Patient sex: M
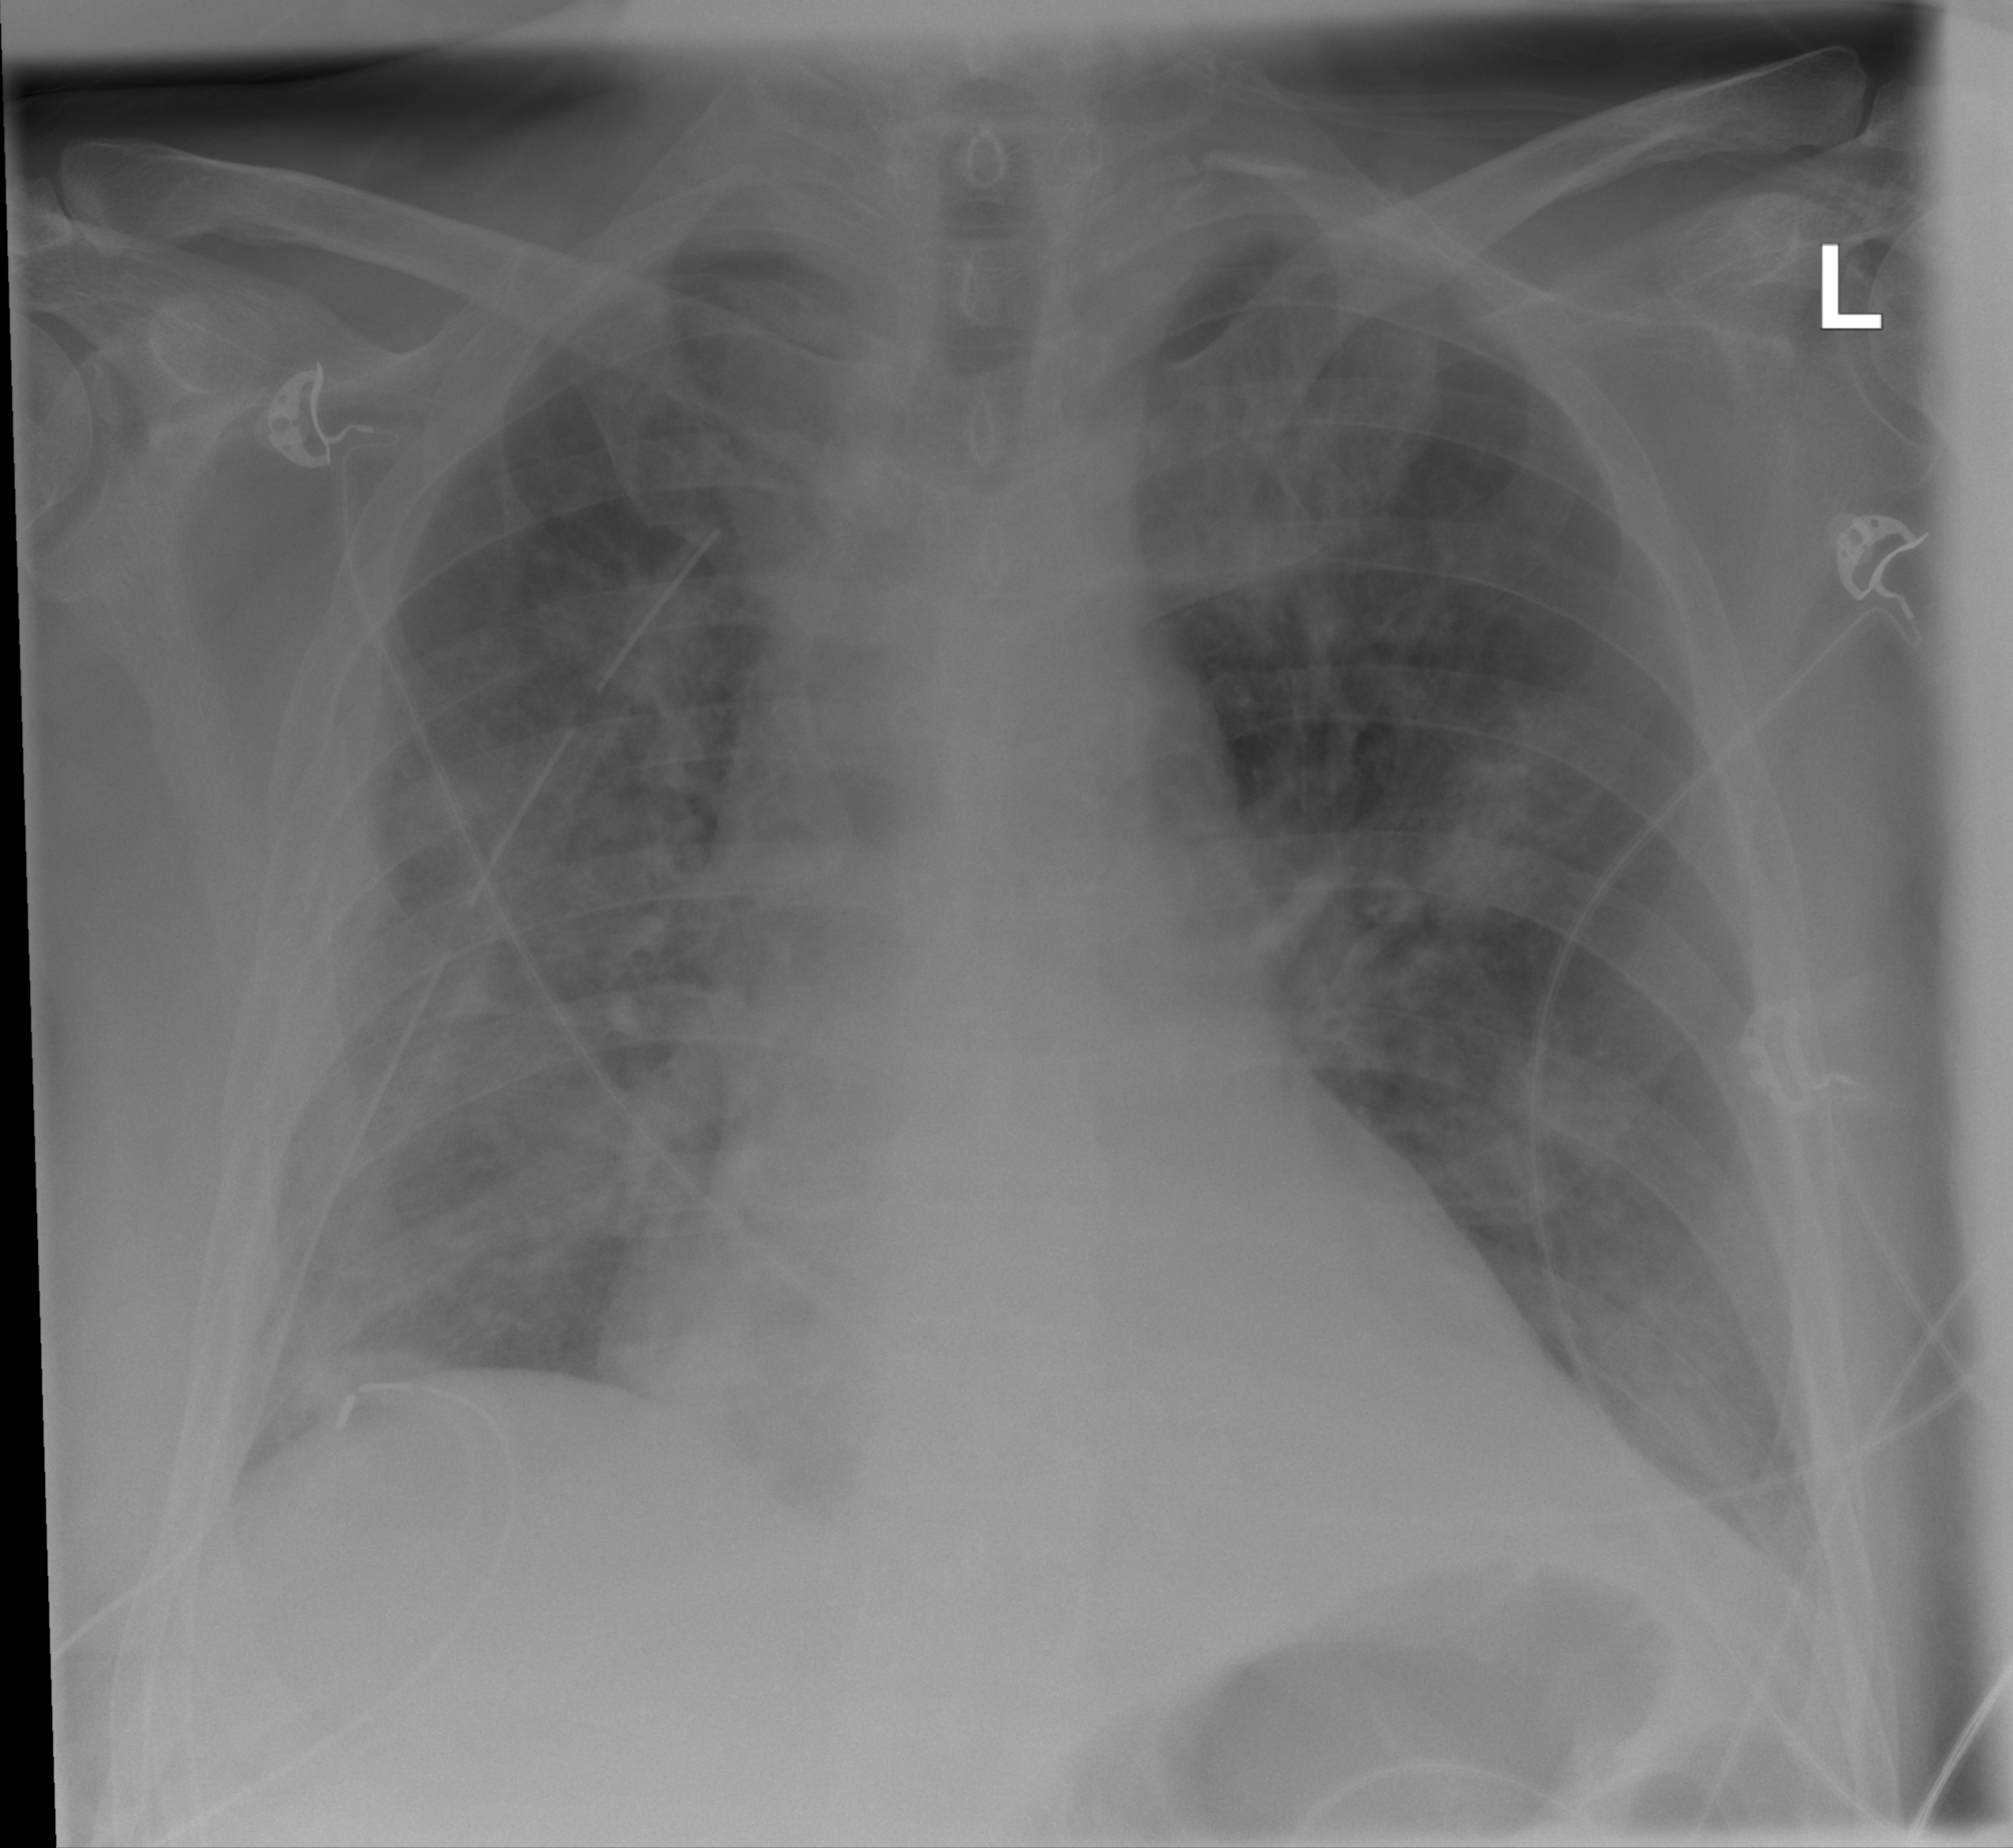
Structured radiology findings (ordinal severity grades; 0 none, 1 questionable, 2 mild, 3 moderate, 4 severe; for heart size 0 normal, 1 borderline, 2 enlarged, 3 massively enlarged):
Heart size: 1
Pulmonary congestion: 2
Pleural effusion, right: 0
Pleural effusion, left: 0
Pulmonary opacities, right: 2
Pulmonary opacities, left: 2
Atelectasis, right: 2
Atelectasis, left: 0